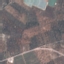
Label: PermanentCrop